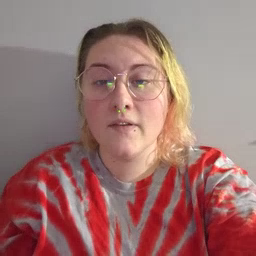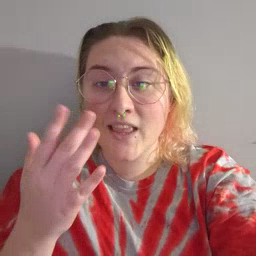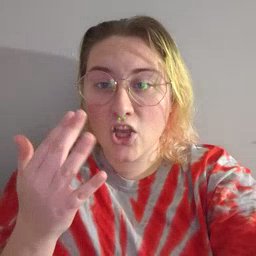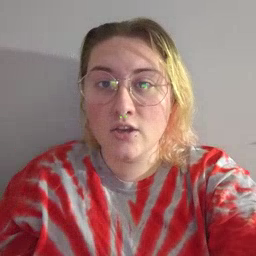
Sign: finger